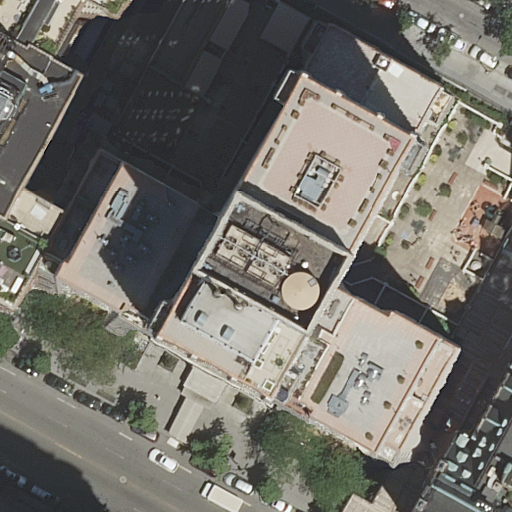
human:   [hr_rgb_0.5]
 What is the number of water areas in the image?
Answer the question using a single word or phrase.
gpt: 0

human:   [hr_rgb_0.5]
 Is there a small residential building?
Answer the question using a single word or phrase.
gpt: no

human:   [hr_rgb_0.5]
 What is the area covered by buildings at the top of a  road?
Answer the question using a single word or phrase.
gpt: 642m2

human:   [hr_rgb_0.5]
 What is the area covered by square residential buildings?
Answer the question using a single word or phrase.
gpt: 0m2

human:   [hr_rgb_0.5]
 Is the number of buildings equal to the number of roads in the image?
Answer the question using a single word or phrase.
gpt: yes

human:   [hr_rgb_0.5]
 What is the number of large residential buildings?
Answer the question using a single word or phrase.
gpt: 2

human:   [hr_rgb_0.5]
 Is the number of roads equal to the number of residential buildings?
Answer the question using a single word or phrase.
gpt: yes

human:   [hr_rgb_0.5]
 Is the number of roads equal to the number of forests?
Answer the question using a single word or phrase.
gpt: no

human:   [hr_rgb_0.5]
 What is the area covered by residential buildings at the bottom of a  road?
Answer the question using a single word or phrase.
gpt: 287m2

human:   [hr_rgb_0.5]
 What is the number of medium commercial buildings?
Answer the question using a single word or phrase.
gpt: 0

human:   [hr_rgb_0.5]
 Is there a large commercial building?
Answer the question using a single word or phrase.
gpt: no

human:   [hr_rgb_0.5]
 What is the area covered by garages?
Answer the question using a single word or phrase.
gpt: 0m2

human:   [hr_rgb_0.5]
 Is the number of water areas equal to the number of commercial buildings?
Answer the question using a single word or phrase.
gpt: yes

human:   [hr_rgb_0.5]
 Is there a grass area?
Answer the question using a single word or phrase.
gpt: no

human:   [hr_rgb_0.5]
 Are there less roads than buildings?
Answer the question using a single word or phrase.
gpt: no

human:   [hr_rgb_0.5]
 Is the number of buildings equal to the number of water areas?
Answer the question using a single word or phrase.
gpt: no

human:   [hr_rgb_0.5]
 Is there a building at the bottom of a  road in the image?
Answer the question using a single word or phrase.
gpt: yes

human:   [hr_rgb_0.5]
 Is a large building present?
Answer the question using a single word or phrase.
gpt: yes

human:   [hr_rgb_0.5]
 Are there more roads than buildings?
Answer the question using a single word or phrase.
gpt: no

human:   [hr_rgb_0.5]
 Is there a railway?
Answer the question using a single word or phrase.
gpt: no

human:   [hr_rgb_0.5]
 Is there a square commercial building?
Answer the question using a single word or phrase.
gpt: no

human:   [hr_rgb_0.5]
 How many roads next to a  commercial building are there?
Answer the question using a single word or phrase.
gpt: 0

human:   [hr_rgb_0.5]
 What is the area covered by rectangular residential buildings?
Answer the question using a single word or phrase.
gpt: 287m2

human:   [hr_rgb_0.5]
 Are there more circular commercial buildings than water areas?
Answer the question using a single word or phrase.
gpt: no

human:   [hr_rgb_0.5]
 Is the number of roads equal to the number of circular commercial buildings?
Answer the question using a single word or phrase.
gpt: no

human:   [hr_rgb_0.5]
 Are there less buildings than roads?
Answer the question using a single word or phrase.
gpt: no

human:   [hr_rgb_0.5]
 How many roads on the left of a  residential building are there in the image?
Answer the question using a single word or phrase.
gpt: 1

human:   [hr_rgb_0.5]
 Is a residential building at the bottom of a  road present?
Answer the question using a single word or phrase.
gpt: yes

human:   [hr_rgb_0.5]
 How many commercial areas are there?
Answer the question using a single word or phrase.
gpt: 0

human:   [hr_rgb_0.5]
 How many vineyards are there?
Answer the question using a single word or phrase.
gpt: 0

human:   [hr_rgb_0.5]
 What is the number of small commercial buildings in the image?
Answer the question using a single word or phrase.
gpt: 0

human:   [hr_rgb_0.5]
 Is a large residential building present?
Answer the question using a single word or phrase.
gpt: yes

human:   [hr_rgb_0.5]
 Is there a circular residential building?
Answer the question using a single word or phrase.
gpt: no

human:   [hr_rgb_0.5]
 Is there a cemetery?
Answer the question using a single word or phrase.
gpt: no

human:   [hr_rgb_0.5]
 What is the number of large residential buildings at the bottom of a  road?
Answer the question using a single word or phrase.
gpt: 0

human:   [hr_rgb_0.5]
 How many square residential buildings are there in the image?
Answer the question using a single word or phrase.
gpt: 0

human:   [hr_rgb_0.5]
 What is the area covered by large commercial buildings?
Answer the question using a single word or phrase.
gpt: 0m2